Question: On a button click, I am attempting to inflate an 'EditText' above a 'RecyclerView'. But instead of the EditText being added to the top of the layout, thus pushing down the RecyclerView, it is simply being placed on top of the RecyclerView, covering it like so:

You can see that "New Text" is covering the first item of the RecyclerView. How can I get it to inflate above the RecyclerView, and have the RecyclerView pushed down, accommodating the newly added EditText?
Here is the XML of my FrameLayout that I am adding the EditText to:
'''
<FrameLayout xmlns:android="http://schemas.android.com/apk/res/android"
xmlns:fab="http://schemas.android.com/apk/res-auto"
android:id="@+id/fragment_my_frame_layout"
android:orientation="vertical"
android:layout_width="match_parent"
android:layout_height="match_parent">
<android.support.v7.widget.RecyclerView
android:id="@+id/my_recycler_view"
android:layout_width="wrap_content"
android:layout_height="wrap_content"
android:scrollbars="vertical" />
<com.melnykov.fab.FloatingActionButton
android:id="@+id/button_floating_action"
android:layout_width="wrap_content"
android:layout_height="wrap_content"
android:layout_gravity="bottom|right"
android:layout_margin="16dp"
android:src="@drawable/ic_action_new"
fab:fab_colorNormal="@color/primary_dark"
fab:fab_colorPressed="@color/primary" />
'''
Here is the onClick method of my FloatingActionButton where I wish to add the EditText above the RecyclerView:
'''
public void onClick(View v) {
ViewGroup parent = (ViewGroup) rootView.findViewById(R.id.fragment_my_frame_layout);
View view = LayoutInflater.from(getActivity()).inflate(R.layout.add_keyword_edittext, parent, true);
}
'''
Here is the XML of the EditText I am adding:
'''
<?xml version="1.0" encoding="utf-8"?>
<EditText xmlns:android="http://schemas.android.com/apk/res/android"
android:id="@+id/edit_text_above_listview"
android:layout_width="match_parent"
android:layout_height="wrap_content"
android:minHeight="?android:attr/listPreferredItemHeight"
android:background="#<PHONE>"
android:textCursorDrawable="@null"
android:imeOptions="actionDone"
android:singleLine="true"
android:text="New Text" />
'''
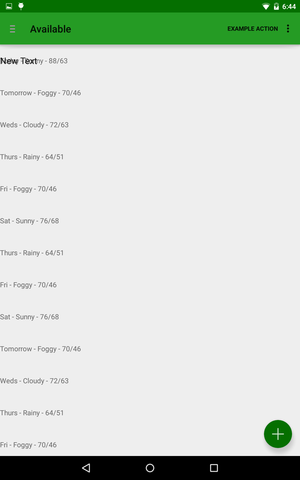
Answer: in frame layout everything stack on one another, if you want it to be above the recycler view make your layout LinearLayout and call method 'LinearLayout.addView(child, index)' which index is '0' in your case.
UPDATE
because you have floating button you should make your layout something like this:
'''
<FrameLayout>
<LinearLayout>
<EditText/>//witch will be added later by add view
<RecyclerView/>
</LinearLayout>
<Button/>
<FrameLayout>
'''
also if you want the edit text to work as something like header you can use this:
<URL>